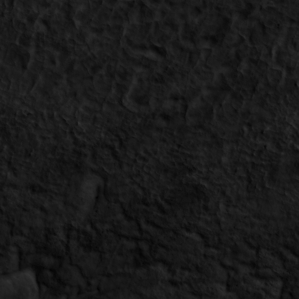
Label: non_frost